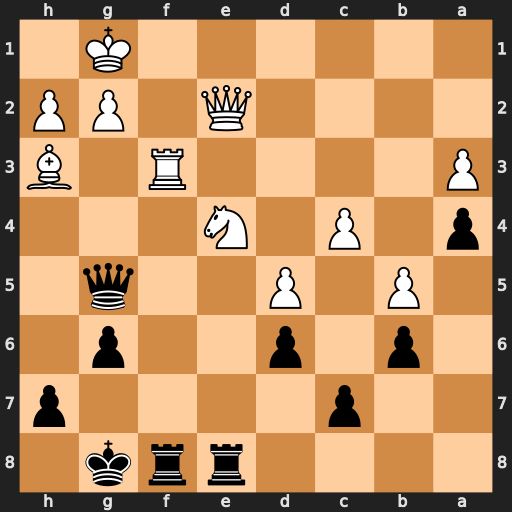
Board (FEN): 4rrk1/2p4p/1p1p2p1/1P1P2q1/p1P1N3/P4R1B/4Q1PP/6K1
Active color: b
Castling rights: -
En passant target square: -
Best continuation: Rxf3 Nxg5 Rxe2